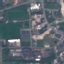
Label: Industrial